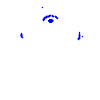
Particle: pion